Question: I'm working on a database that the names was saved in using 'latin1' character set encoding ('latini_swedish_ci' collation) but the names were in Persian.
It seems some body changed the table collation to 'utf8' ('utf8_bin') but still the data is like this :

I'm wondering how can I fix this values.
I changed table collation and 'DB' collation but still I have this kind of values.
Any help will be appreciate.
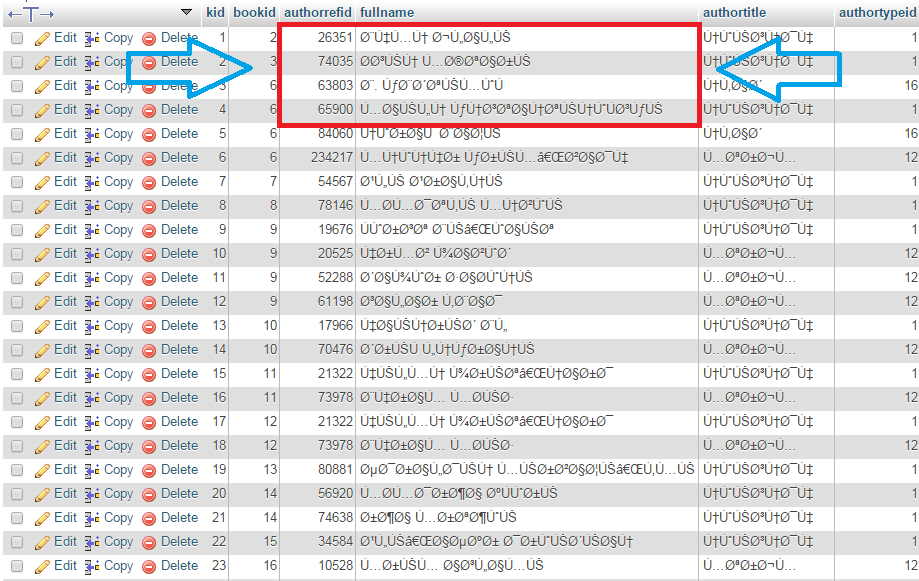
Answer: It looks like you had
- - 'SET NAMES latin1'- 'CHARACTER SET latin1'
The "fix" to clean up the table is to do the 2-step ALTER <URL>, which involves
'''
ALTER TABLE Tbl MODIFY COLUMN col VARBINARY(...) ...;
ALTER TABLE Tbl MODIFY COLUMN col VARCHAR(...) ... CHARACTER SET utf8 ...;
'''
where the lengths are big enough and the other "..." have whatever else ('NOT NULL', etc) was already on the column.
Sorry, but it will take a long time do fix <PHONE> rows.
I am pretty sure this will work:
'''
ALTER TABLE tbl CONVERT TO CHARACTER SET utf8; -- no
'''
It would work only if the table currently contains the latin1 (etc) equivalent of the utf8 characters. There is no latin1 equivalent for Arabic characters.
(I see it as Arabic: bslm --> bslm)